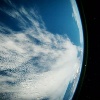
Label: cloud